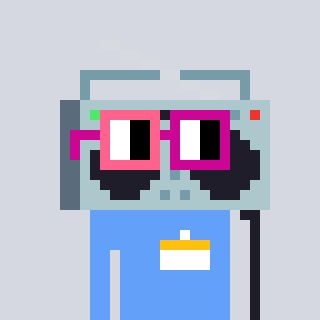
a pixel art character with square pink and red glasses, a boombox-shaped head and a blue-colored body on a cool background